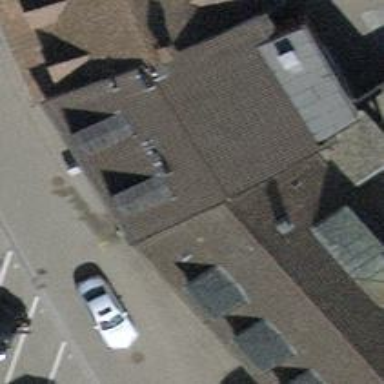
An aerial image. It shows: Furniture shop.